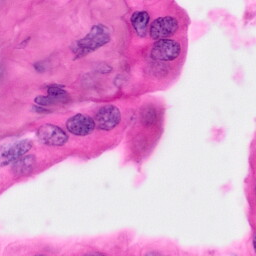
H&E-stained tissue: Pancreatic